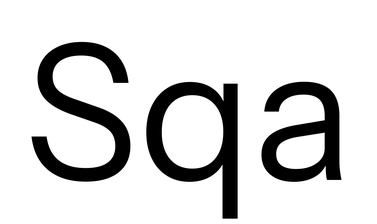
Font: InstrumentSans_Regular